Question: I'm using My.Settings to store different text for each item in combobox
It looks like this

I added to project settings 5 settings with type "String"
I'm using this code
'''
Private Sub Form1_Load(ByVal sender As System.Object, ByVal e As System.EventArgs) Handles MyBase.Load
If cmbperiod.SelectedItem = 1 Then
txtnote.Text = My.Settings.first()
ElseIf cmbperiod.SelectedItem = 2 Then
txtnote.Text = My.Settings.second()
ElseIf cmbperiod.SelectedItem = 3 Then
txtnote.Text = My.Settings.third()
ElseIf cmbperiod.SelectedItem = 4 Then
txtnote.Text = My.Settings.fourth()
ElseIf cmbperiod.SelectedItem = 5 Then
txtnote.Text = My.Settings.fifth()
End If
End Sub
'''
I can load value from my.settings but how can i edit it.
Example i want to type the note for third period and on Form_Closing to save that text to my settings.third so next time i open form it will be loaded.
Anel
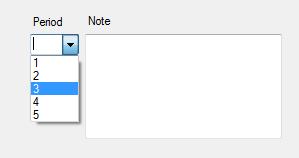
Answer: '''
Private Sub Form_FormClosing(sender As Object, e As FormClosingEventArgs) Handles MyBase.FormClosing
If cmbperiod.SelectedItem = 1 Then
My.Settings.first() = txtnote.Text
ElseIf cmbperiod.SelectedItem = 2 Then
My.Settings.second() = txtnote.Text
ElseIf cmbperiod.SelectedItem = 3 Then
My.Settings.third() = txtnote.Text
ElseIf cmbperiod.SelectedItem = 4 Then
My.Settings.fourth() = txtnote.Text
ElseIf cmbperiod.SelectedItem = 5 Then
My.Settings.fifth() = txtnote.Text
End If
End Sub
'''
This will solve your question, but will save only the currently selected value.
So, for example, if you want to save multiple values, you will have to add a command like 'txtnote.leave' which will catch current change.
'''
Private Sub txtnote_Leave(sender As Object, e As EventArgs) Handles txtnote.Leave
If cmbperiod.SelectedItem = 1 Then
My.Settings.first() = txtnote.Text
ElseIf cmbperiod.SelectedItem = 2 Then
My.Settings.second() = txtnote.Text
ElseIf cmbperiod.SelectedItem = 3 Then
My.Settings.third() = txtnote.Text
ElseIf cmbperiod.SelectedItem = 4 Then
My.Settings.fourth() = txtnote.Text
ElseIf cmbperiod.SelectedItem = 5 Then
My.Settings.fifth() = txtnote.Text
End If
End Sub
'''
After this, you would probably want to perform 'SelectedIndexChanged' so when you select different 'ComboBox' values you can load 'txtnote' values too.
'''
Private Sub ComboBox1_SelectedIndexChanged(sender As Object, e As EventArgs) Handles ComboBox1.SelectedIndexChanged
If cmbperiod.SelectedItem = 1 Then
txtnote.Text = My.Settings.first()
ElseIf cmbperiod.SelectedItem = 2 Then
txtnote.Text = My.Settings.second()
ElseIf cmbperiod.SelectedItem = 3 Then
txtnote.Text = My.Settings.third()
ElseIf cmbperiod.SelectedItem = 4 Then
txtnote.Text = My.Settings.fourth()
ElseIf cmbperiod.SelectedItem = 5 Then
txtnote.Text = My.Settings.fifth()
End If
End Sub
'''